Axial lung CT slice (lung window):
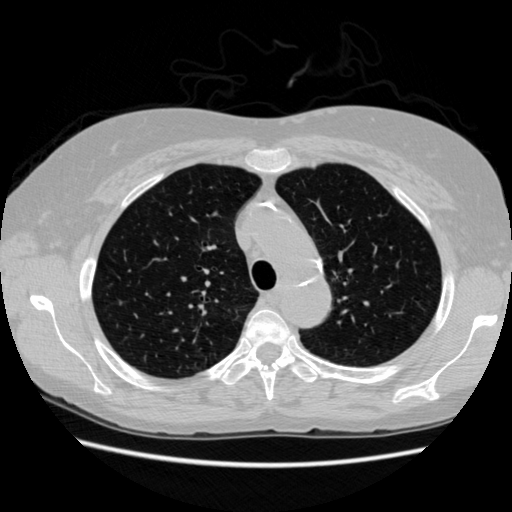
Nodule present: no